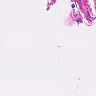
Metastatic tissue present: no